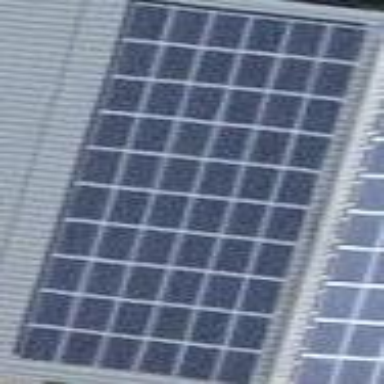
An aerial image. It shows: Solar power generator with photovoltaic panels.